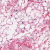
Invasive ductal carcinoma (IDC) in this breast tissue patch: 0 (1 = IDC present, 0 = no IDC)